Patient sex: F
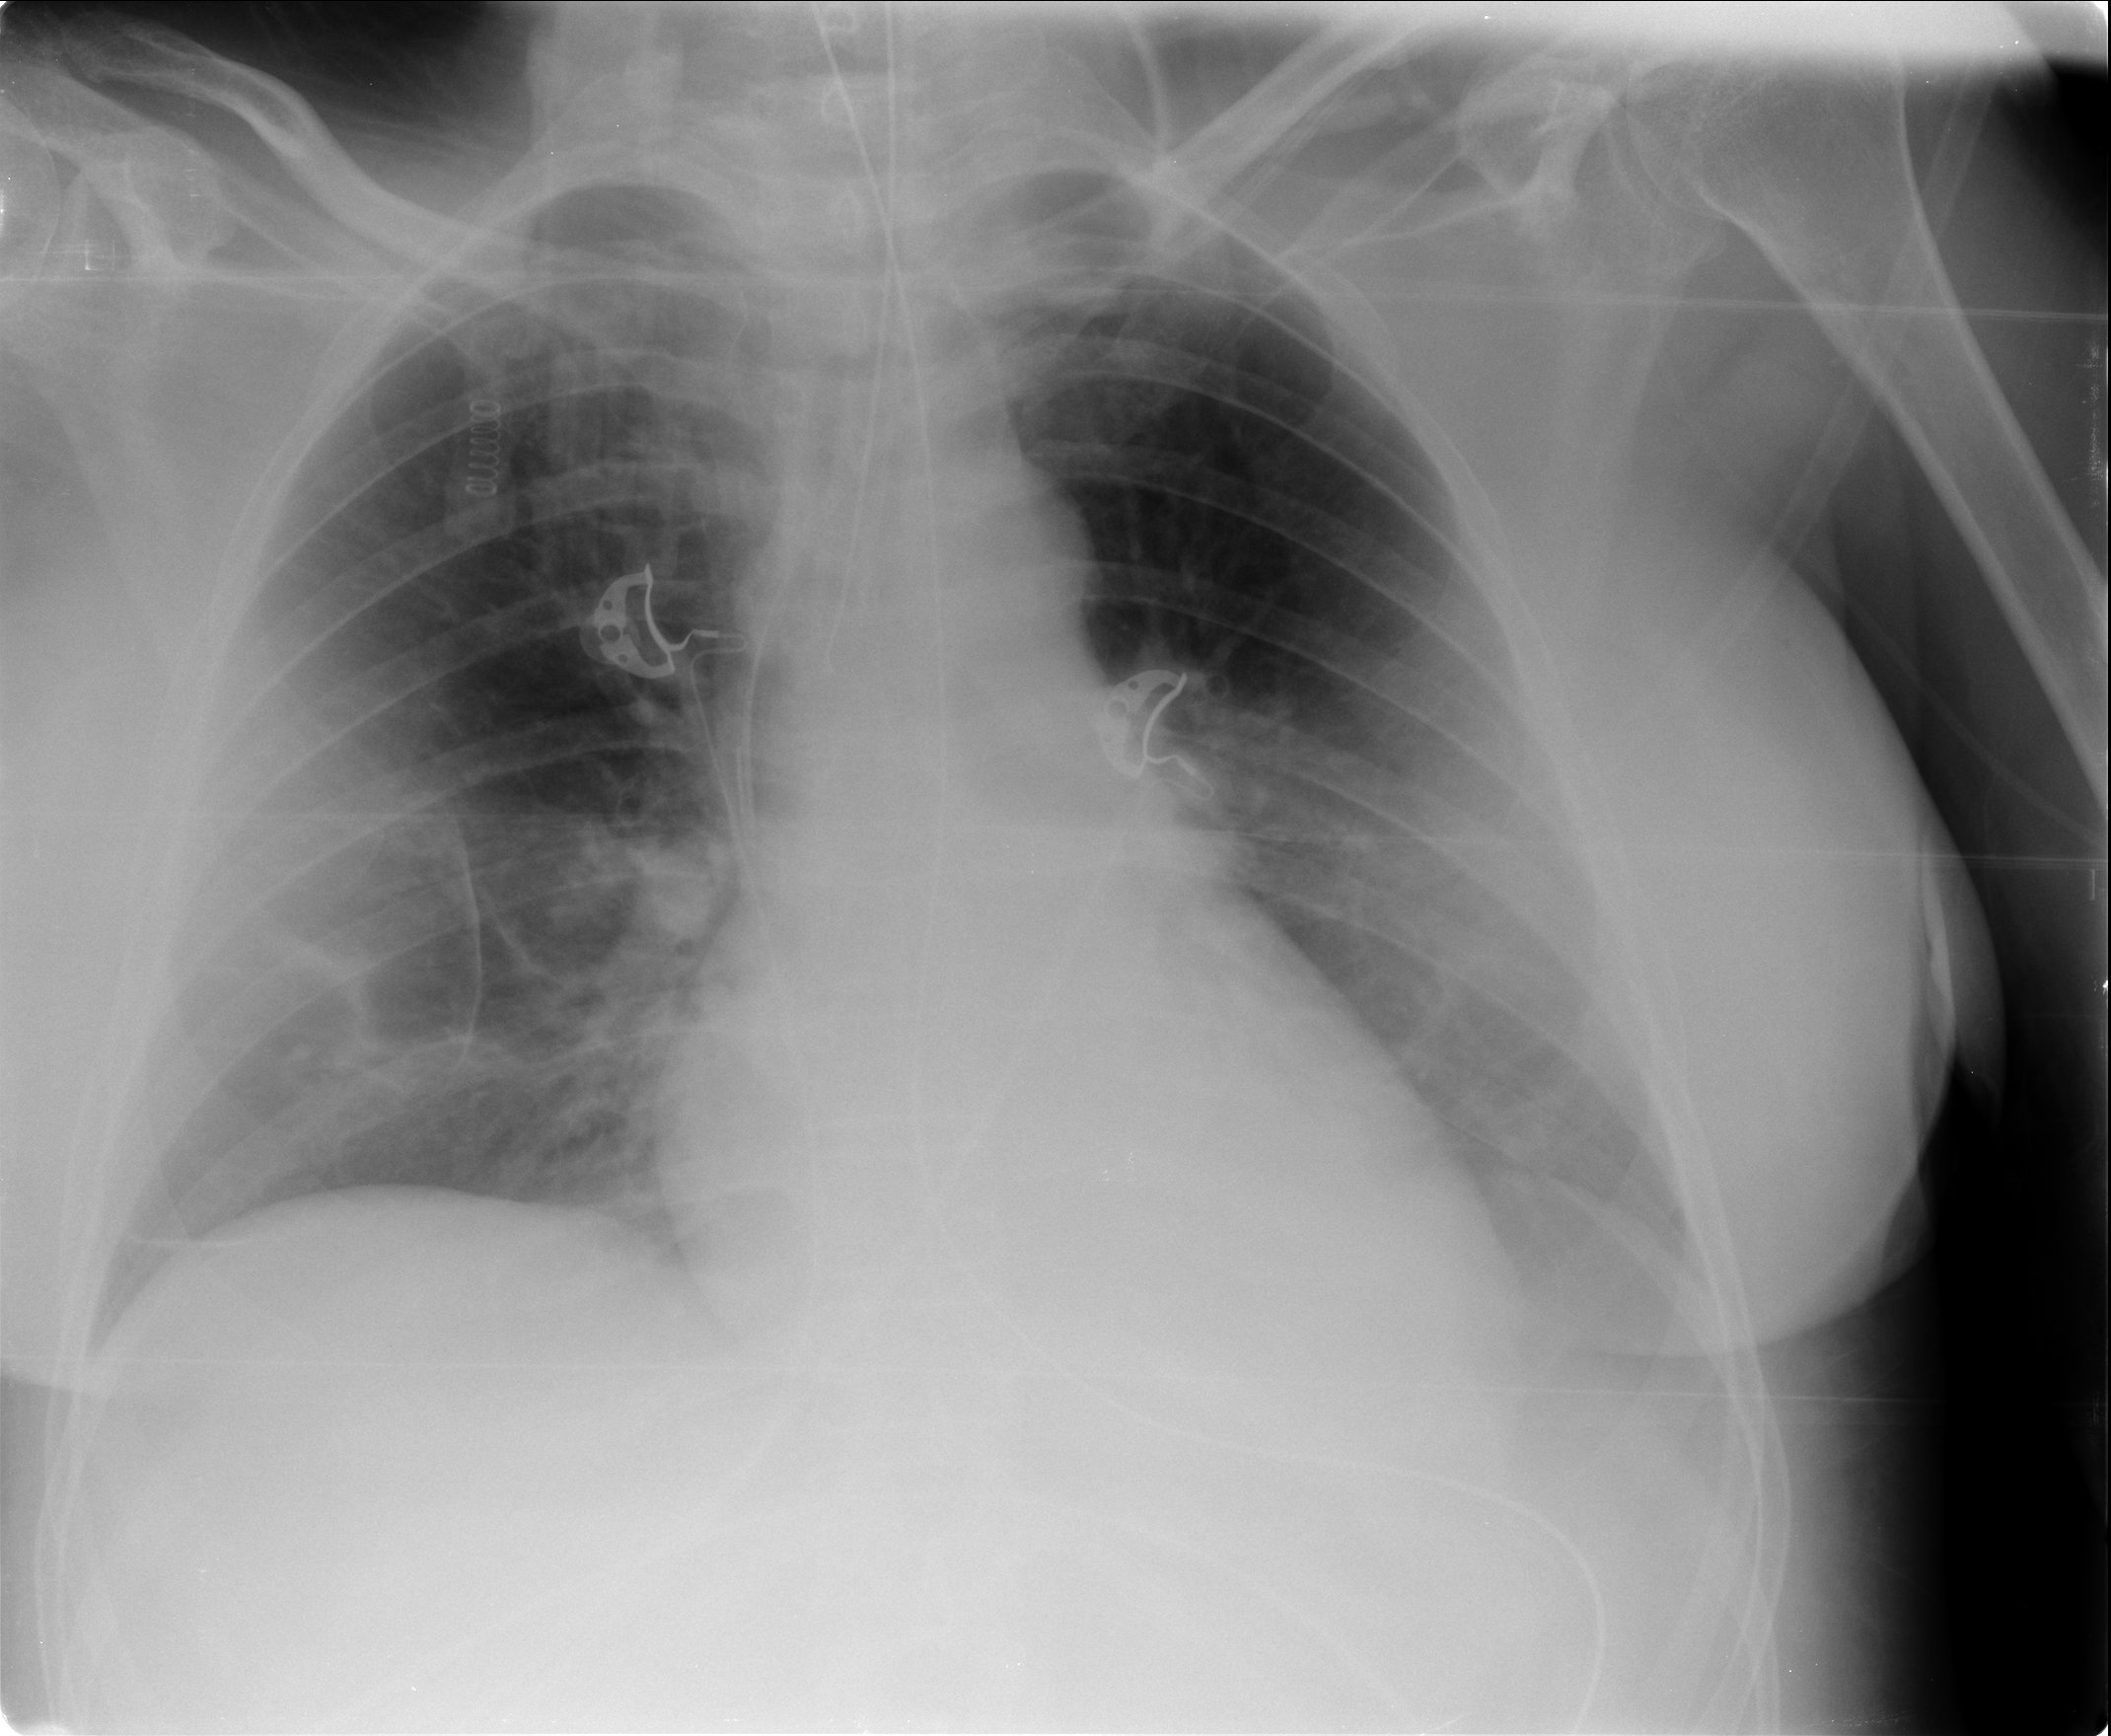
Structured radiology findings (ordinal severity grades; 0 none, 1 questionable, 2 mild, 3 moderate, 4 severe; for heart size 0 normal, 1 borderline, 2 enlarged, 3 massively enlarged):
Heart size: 0
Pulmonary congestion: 0
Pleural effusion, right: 0
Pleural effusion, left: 2
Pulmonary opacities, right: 0
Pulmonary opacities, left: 0
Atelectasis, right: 2
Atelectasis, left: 2